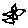
Label: flower